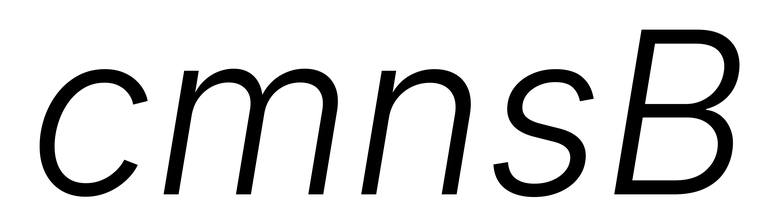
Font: Inter-Italic_Light_Italic